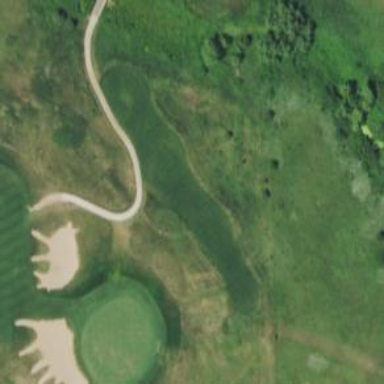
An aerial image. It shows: Path for both road and golf.